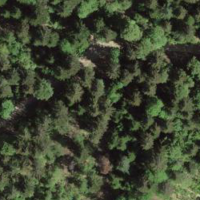
EUNIS habitat code: 43
Species observed at this site:
Prunella vulgaris
Plantago media